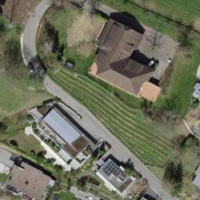
EUNIS habitat code: 55
Species observed at this site:
Tettigonia viridissima
Gryllus campestris